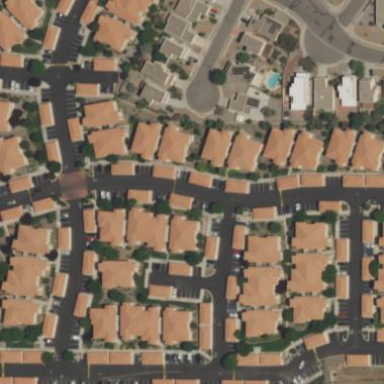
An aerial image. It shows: Residential area consisting of condominiums.